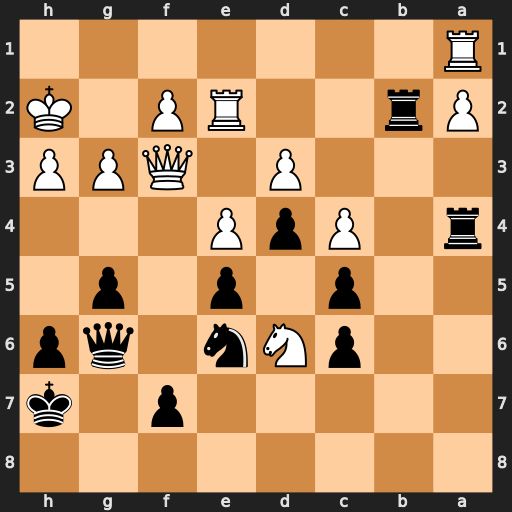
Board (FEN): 8/5p1k/2pNn1qp/2p1p1p1/r1PpP3/3P1QPP/Pr2RP1K/R7
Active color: b
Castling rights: -
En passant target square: -
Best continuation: g4 Rxb2 gxf3